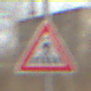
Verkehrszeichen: FussgaengerueberwegRechts
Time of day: MorningAfternoon
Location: Outdoor (Nature)
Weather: PartlyCloudy
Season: Winter
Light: Natural